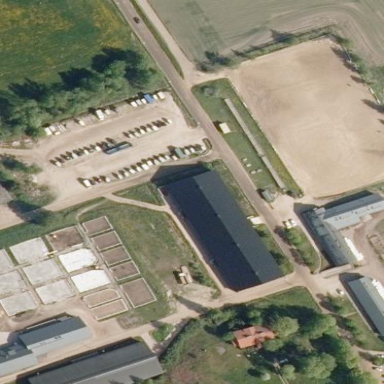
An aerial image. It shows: Manege building with gabled roof.